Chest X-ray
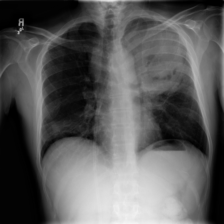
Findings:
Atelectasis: positive
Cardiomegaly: negative
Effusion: negative
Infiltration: negative
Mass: positive
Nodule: negative
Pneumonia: negative
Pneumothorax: negative
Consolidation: negative
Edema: negative
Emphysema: negative
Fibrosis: negative
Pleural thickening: negative
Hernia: negative